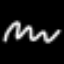
Label: squiggle